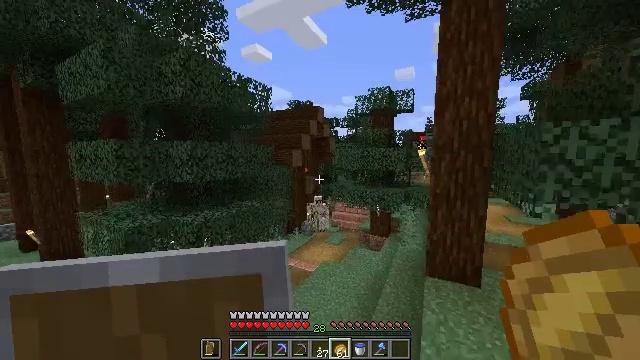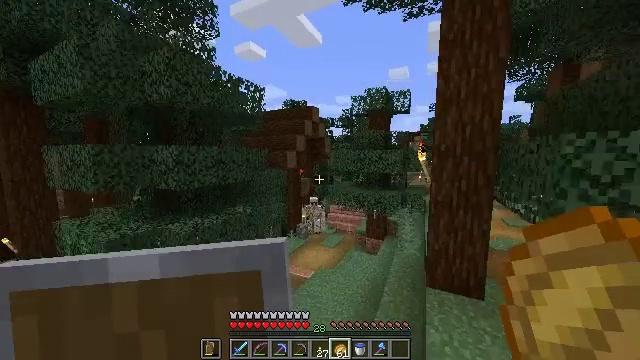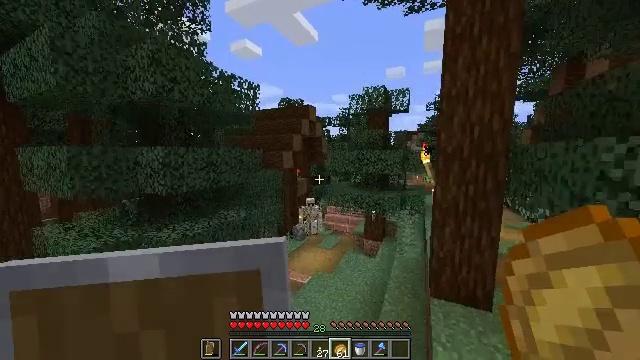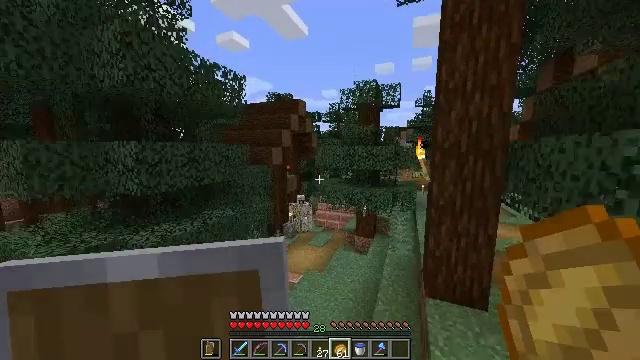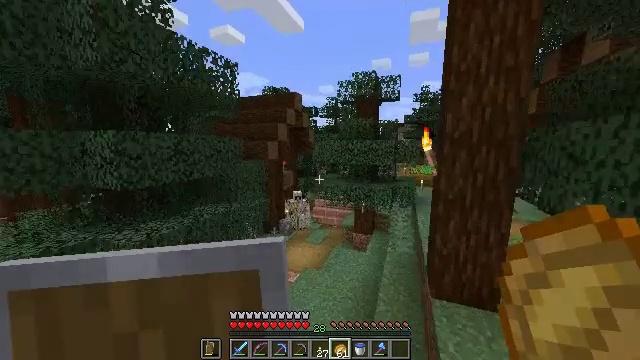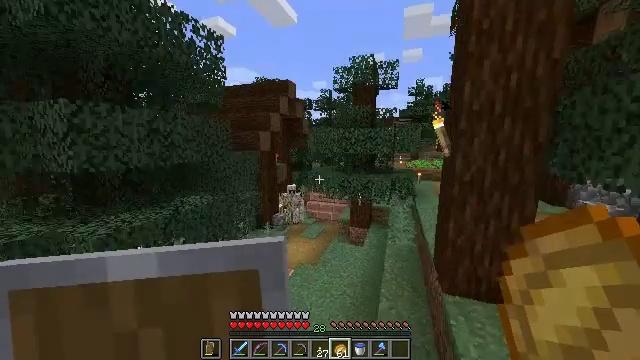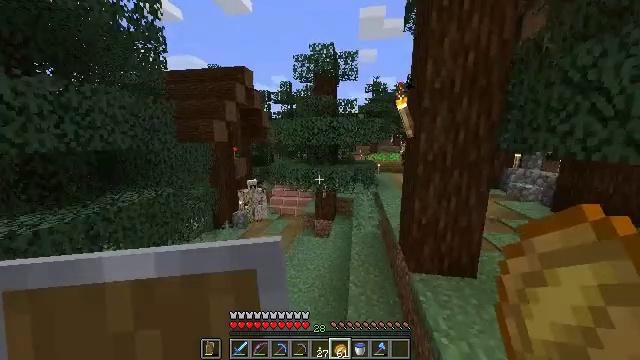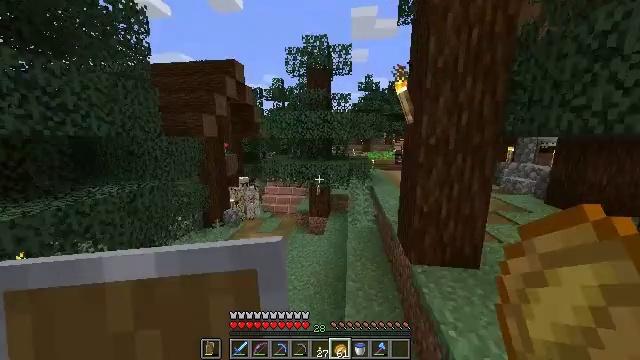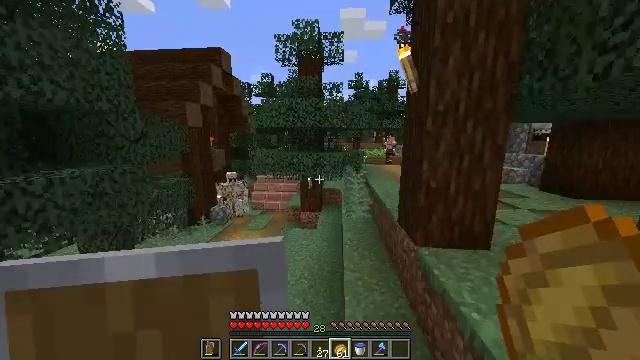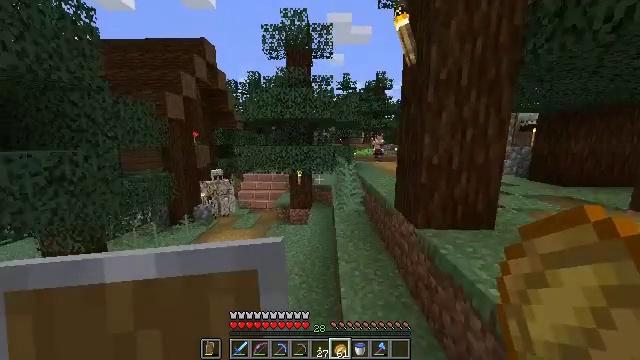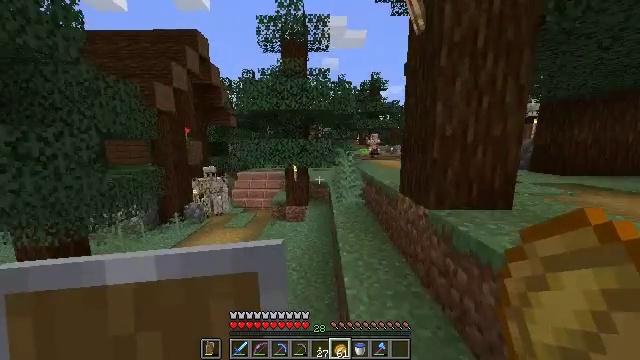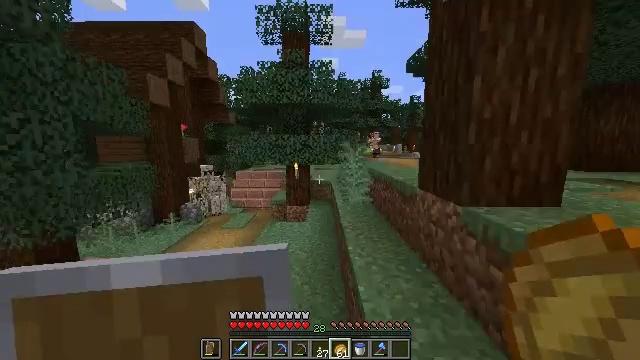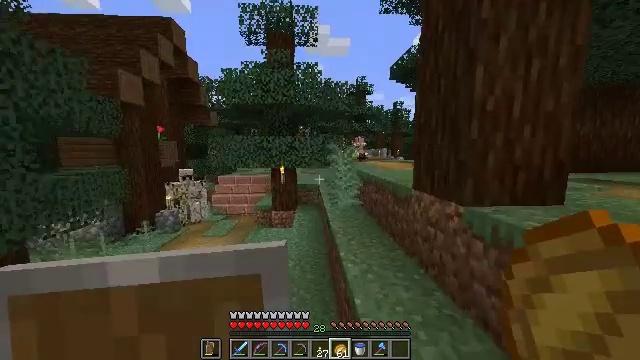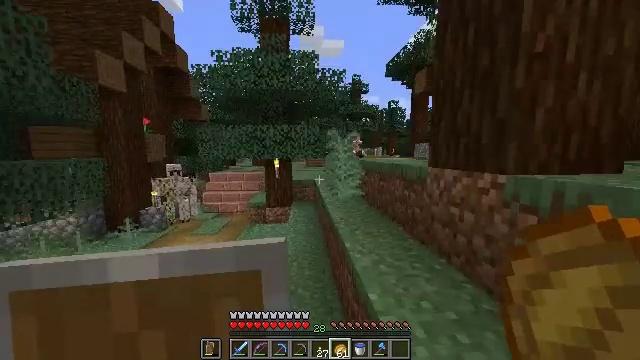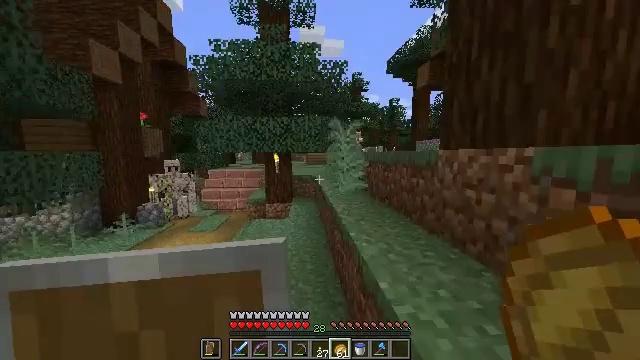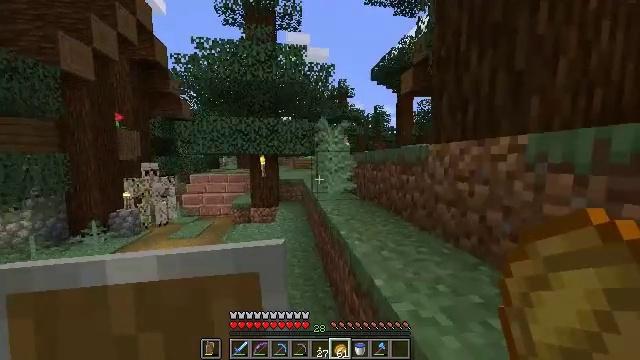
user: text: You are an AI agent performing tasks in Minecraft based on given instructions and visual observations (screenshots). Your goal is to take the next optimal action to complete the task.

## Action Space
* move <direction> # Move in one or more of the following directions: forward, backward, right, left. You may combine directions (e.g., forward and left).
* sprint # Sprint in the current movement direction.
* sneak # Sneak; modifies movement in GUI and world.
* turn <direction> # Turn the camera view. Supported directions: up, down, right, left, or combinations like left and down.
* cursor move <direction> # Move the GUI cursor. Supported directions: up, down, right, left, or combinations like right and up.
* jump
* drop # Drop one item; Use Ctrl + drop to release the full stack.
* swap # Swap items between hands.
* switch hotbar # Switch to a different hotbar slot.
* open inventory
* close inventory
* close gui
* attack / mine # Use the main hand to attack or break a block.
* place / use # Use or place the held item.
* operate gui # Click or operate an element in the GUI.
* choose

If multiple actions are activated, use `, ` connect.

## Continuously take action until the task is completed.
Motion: motion action
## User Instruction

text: Interact with the crafting table to obtain the melon.
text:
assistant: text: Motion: move forward, turn right
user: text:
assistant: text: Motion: move forward
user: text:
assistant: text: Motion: move forward, turn right and down
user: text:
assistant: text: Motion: move forward
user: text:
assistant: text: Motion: move forward, turn right
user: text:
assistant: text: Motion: move forward, turn right
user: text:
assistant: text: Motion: move forward, turn right
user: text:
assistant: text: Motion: move forward, turn right
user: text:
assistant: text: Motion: move forward, turn right
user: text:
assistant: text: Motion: move forward, turn right
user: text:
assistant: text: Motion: move forward
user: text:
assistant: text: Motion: move forward, turn right and up
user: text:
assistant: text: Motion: move forward, turn right
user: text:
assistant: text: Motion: move forward
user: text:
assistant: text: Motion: move forward, turn right and up
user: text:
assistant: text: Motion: move forward, turn right and up
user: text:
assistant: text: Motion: move forward, turn right and up
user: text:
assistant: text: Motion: move forward, turn right and up, jump
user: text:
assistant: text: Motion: move forward, turn right and up, jump
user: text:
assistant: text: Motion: move forward, turn right, jump
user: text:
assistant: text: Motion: move forward
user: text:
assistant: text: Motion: move forward
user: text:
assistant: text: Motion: move forward
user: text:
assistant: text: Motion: move forward, turn right
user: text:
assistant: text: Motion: move forward
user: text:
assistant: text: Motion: move forward
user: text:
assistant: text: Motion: move forward
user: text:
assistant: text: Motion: move forward, jump
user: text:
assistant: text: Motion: move forward, jump
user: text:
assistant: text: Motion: move forward, jump